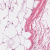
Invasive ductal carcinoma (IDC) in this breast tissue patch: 0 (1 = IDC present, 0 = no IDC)